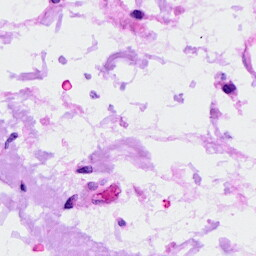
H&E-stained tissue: Ovarian